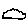
Label: cloud